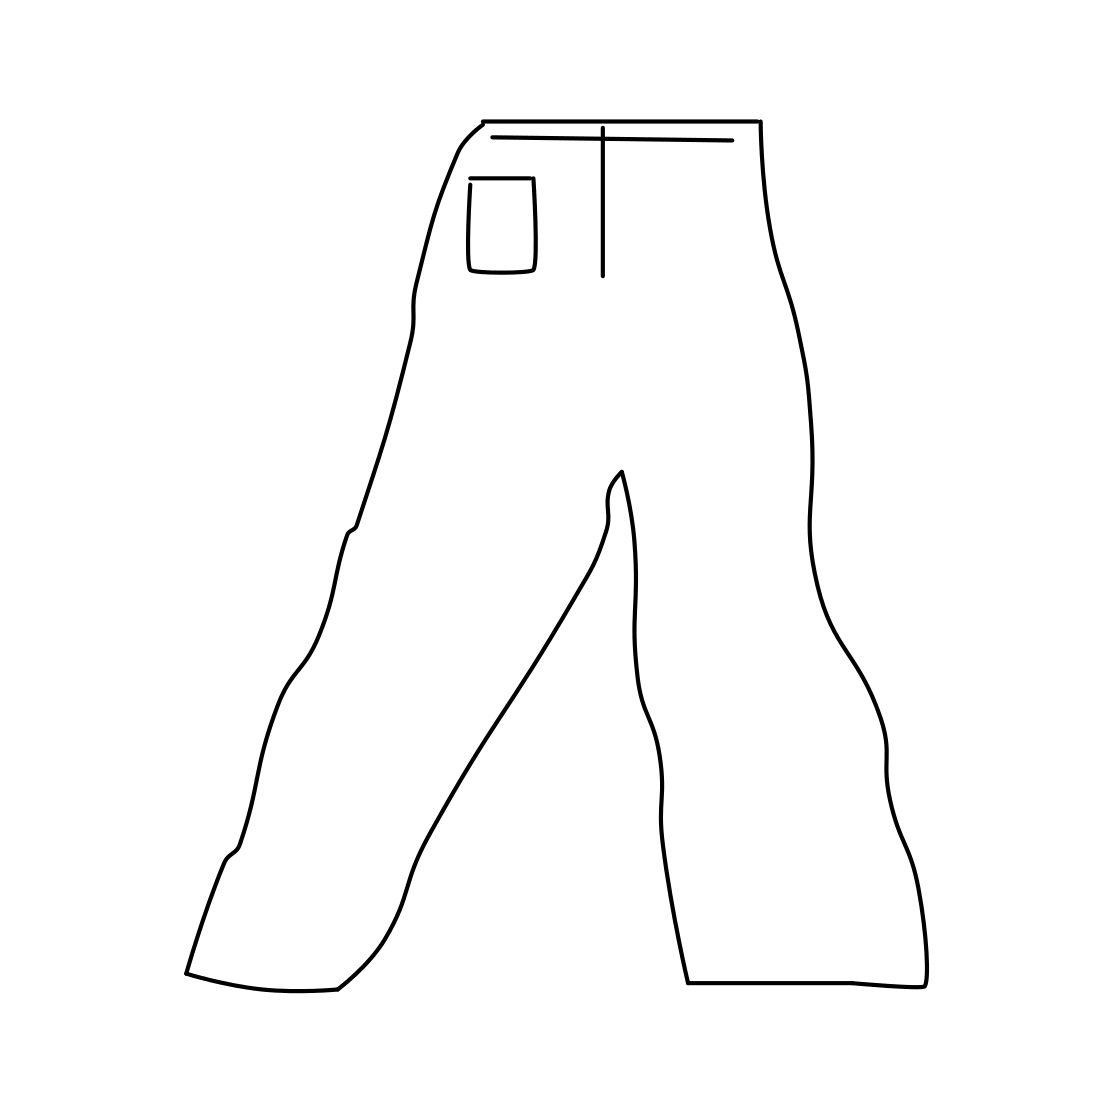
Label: trousers